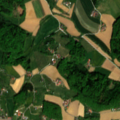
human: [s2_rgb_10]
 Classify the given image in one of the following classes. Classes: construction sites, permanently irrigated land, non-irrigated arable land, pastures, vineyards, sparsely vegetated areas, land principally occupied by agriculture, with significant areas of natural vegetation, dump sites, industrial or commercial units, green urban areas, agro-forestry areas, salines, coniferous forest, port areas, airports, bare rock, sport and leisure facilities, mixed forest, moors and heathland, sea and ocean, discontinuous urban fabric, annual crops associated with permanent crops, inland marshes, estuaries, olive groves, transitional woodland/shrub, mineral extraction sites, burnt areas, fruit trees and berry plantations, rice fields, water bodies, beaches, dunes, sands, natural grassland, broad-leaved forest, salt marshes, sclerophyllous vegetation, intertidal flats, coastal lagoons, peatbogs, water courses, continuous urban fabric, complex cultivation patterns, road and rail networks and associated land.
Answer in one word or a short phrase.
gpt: discontinuous urban fabric, non-irrigated arable land, complex cultivation patterns, broad-leaved forest